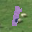
Label: 1